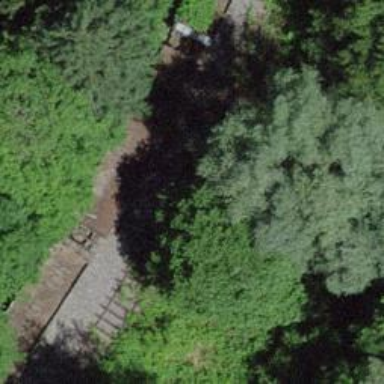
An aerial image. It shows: Disused railway spur with single track.